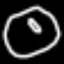
Label: donut